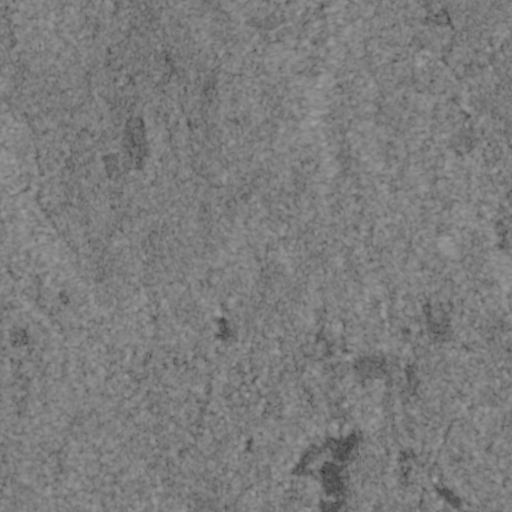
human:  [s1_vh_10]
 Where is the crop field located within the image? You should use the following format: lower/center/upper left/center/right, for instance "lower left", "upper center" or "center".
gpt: The crop field is located in the center left of the image.
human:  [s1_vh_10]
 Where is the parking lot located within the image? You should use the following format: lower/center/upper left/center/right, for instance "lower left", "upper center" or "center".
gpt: The parking lot is located in the lower right of the image.
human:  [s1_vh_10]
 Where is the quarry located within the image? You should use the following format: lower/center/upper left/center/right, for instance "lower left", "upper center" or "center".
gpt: There is no quarry in the image.

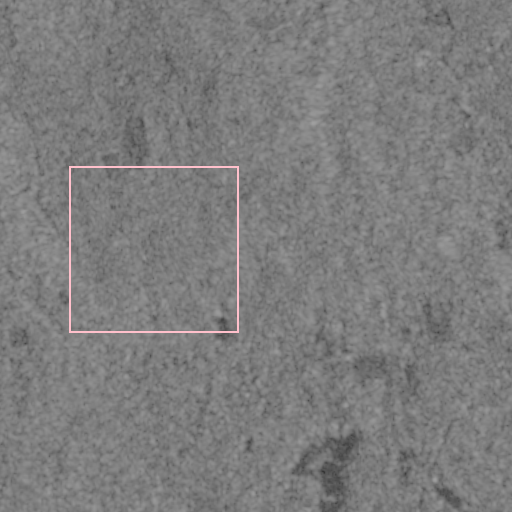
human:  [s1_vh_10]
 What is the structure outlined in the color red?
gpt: There is no red outline.
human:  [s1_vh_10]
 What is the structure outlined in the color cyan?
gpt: There is no structure outlined in cyan.